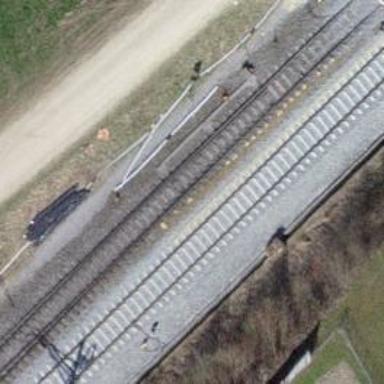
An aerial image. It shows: Railway switch.